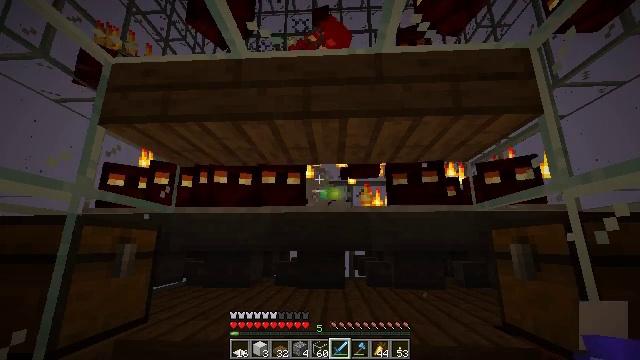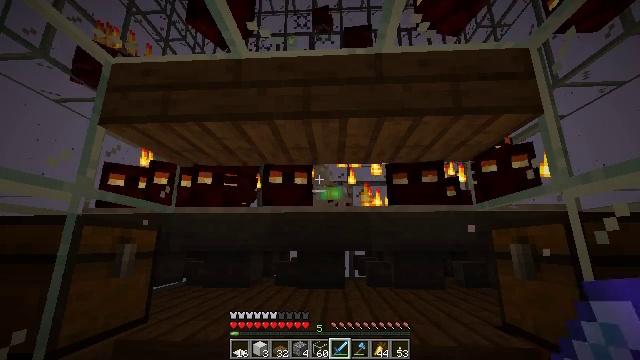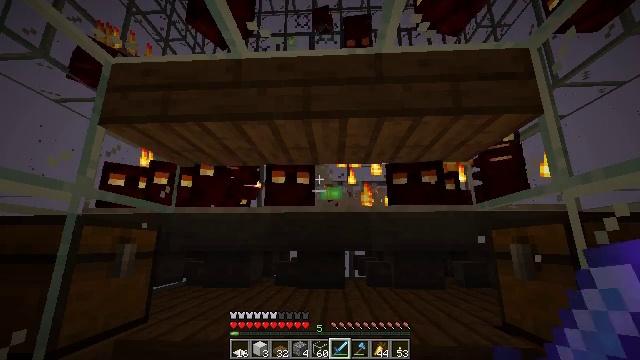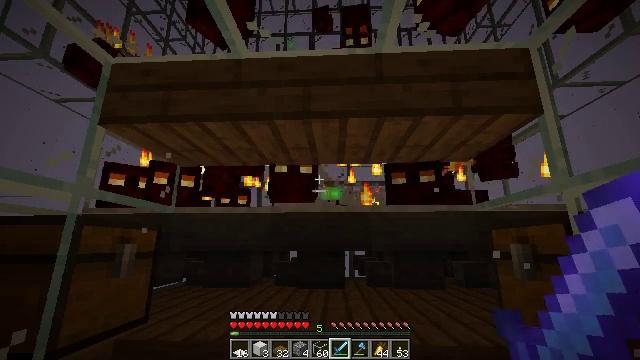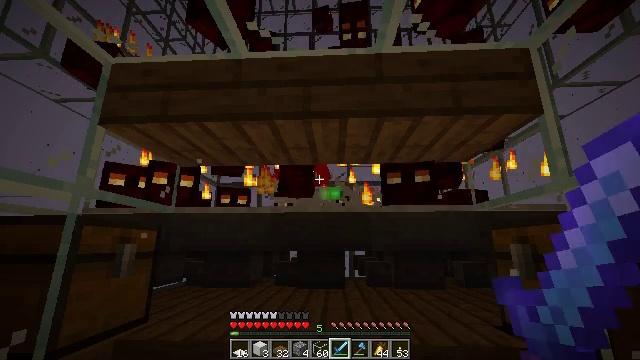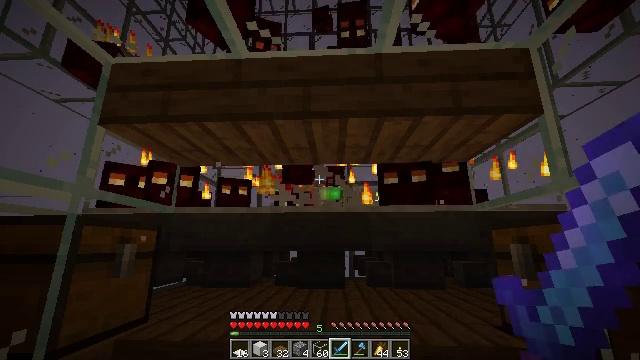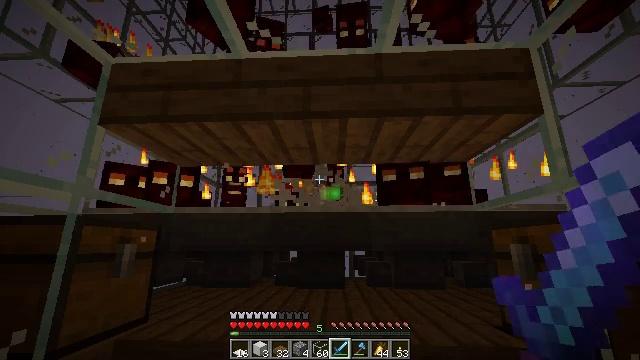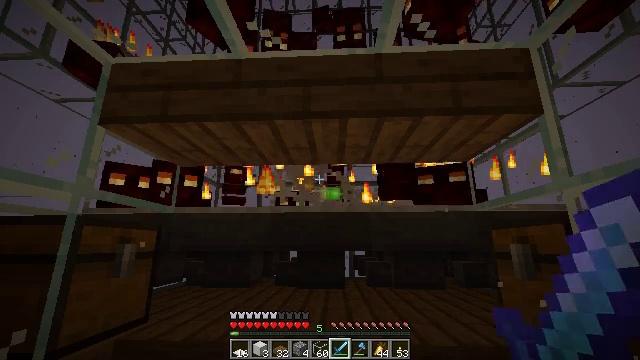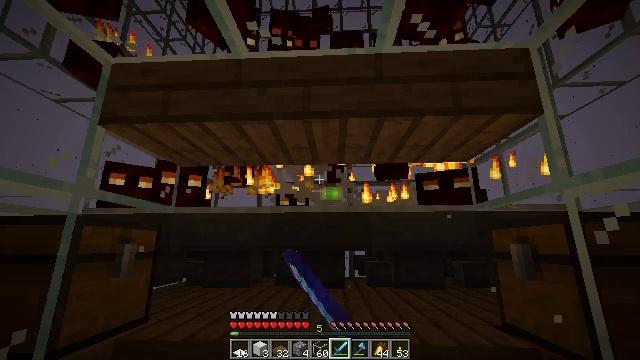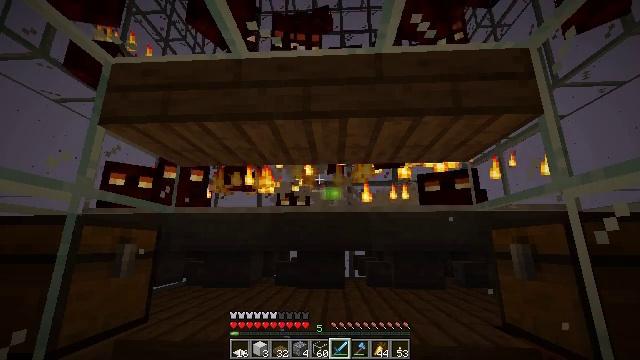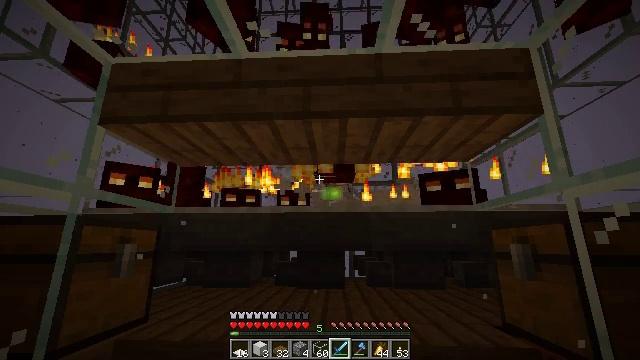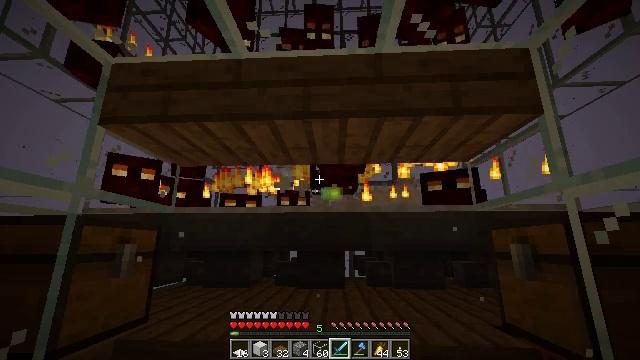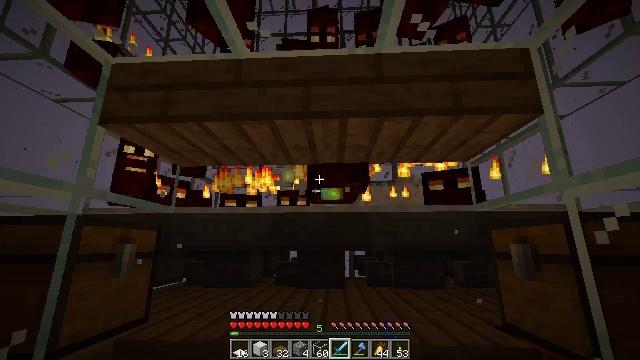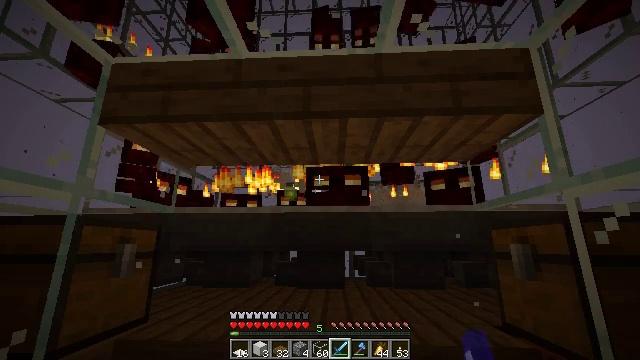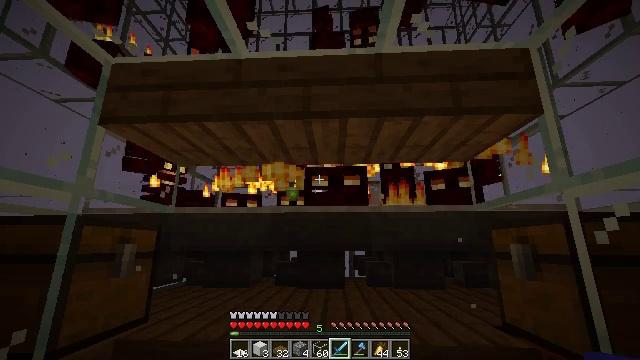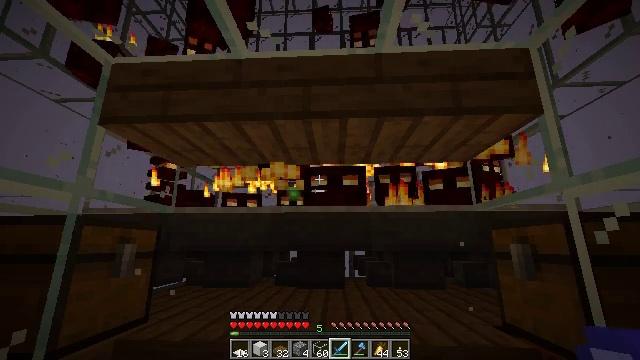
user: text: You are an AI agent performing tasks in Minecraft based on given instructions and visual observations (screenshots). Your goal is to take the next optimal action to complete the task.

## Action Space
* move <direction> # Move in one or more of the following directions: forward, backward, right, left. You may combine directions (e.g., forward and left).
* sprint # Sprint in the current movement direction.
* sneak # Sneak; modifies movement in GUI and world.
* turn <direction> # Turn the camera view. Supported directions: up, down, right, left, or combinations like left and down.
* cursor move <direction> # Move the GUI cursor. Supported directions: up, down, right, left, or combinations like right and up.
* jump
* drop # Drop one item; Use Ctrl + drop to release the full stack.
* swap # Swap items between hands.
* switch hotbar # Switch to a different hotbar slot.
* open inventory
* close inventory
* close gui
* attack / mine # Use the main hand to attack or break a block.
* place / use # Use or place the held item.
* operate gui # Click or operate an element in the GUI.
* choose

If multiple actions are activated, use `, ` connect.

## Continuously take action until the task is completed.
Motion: motion action
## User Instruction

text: Combat the magma cube.
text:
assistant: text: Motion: no_op
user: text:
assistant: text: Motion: no_op
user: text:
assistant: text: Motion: no_op
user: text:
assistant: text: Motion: no_op
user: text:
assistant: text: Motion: no_op
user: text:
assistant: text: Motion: no_op
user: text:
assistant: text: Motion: attack / mine
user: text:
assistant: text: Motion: attack / mine
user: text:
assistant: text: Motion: attack / mine
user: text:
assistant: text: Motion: attack / mine
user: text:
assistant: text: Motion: attack / mine
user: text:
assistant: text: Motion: no_op
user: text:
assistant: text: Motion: no_op
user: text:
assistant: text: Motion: no_op
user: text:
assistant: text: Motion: no_op
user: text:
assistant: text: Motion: no_op
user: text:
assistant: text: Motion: attack / mine
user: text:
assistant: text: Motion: attack / mine
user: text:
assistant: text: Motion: attack / mine
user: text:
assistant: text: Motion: attack / mine
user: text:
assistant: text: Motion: attack / mine
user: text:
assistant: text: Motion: no_op
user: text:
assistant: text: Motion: no_op
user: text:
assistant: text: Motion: no_op
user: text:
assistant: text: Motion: no_op
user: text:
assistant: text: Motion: no_op
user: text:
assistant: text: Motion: no_op
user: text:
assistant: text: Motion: attack / mine
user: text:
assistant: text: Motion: attack / mine
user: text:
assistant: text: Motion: attack / mine